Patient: sex F, age 76
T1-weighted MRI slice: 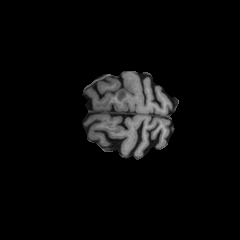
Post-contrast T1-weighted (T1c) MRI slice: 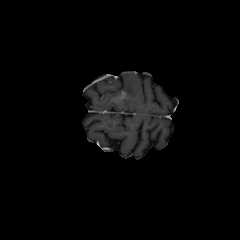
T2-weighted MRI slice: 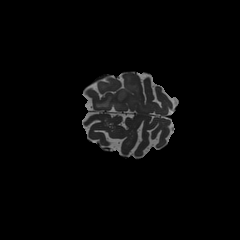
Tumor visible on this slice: yes
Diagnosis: Glioblastoma, IDH-wildtype
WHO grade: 4